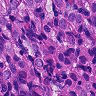
Metastatic tissue present: yes